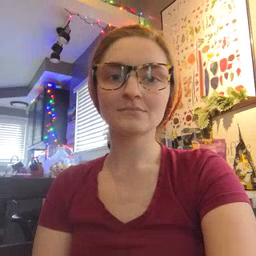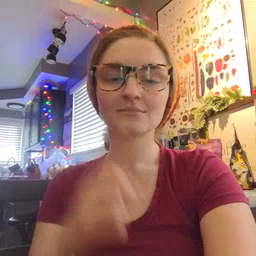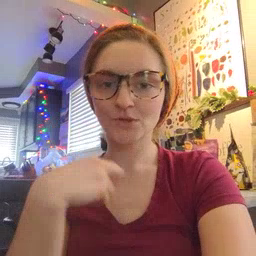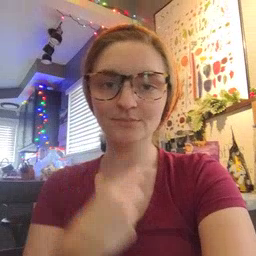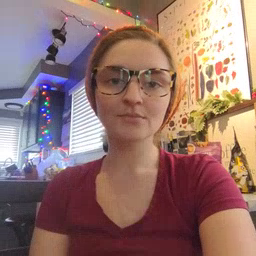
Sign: face